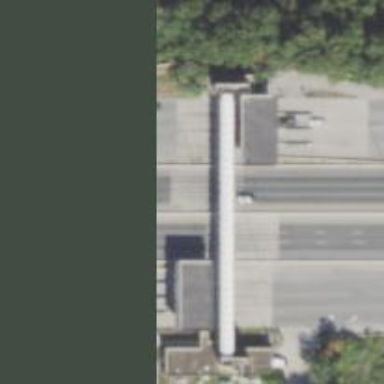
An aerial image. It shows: Toll gantry on the road.